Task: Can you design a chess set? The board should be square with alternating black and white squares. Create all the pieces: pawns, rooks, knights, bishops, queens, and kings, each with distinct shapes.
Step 4511:
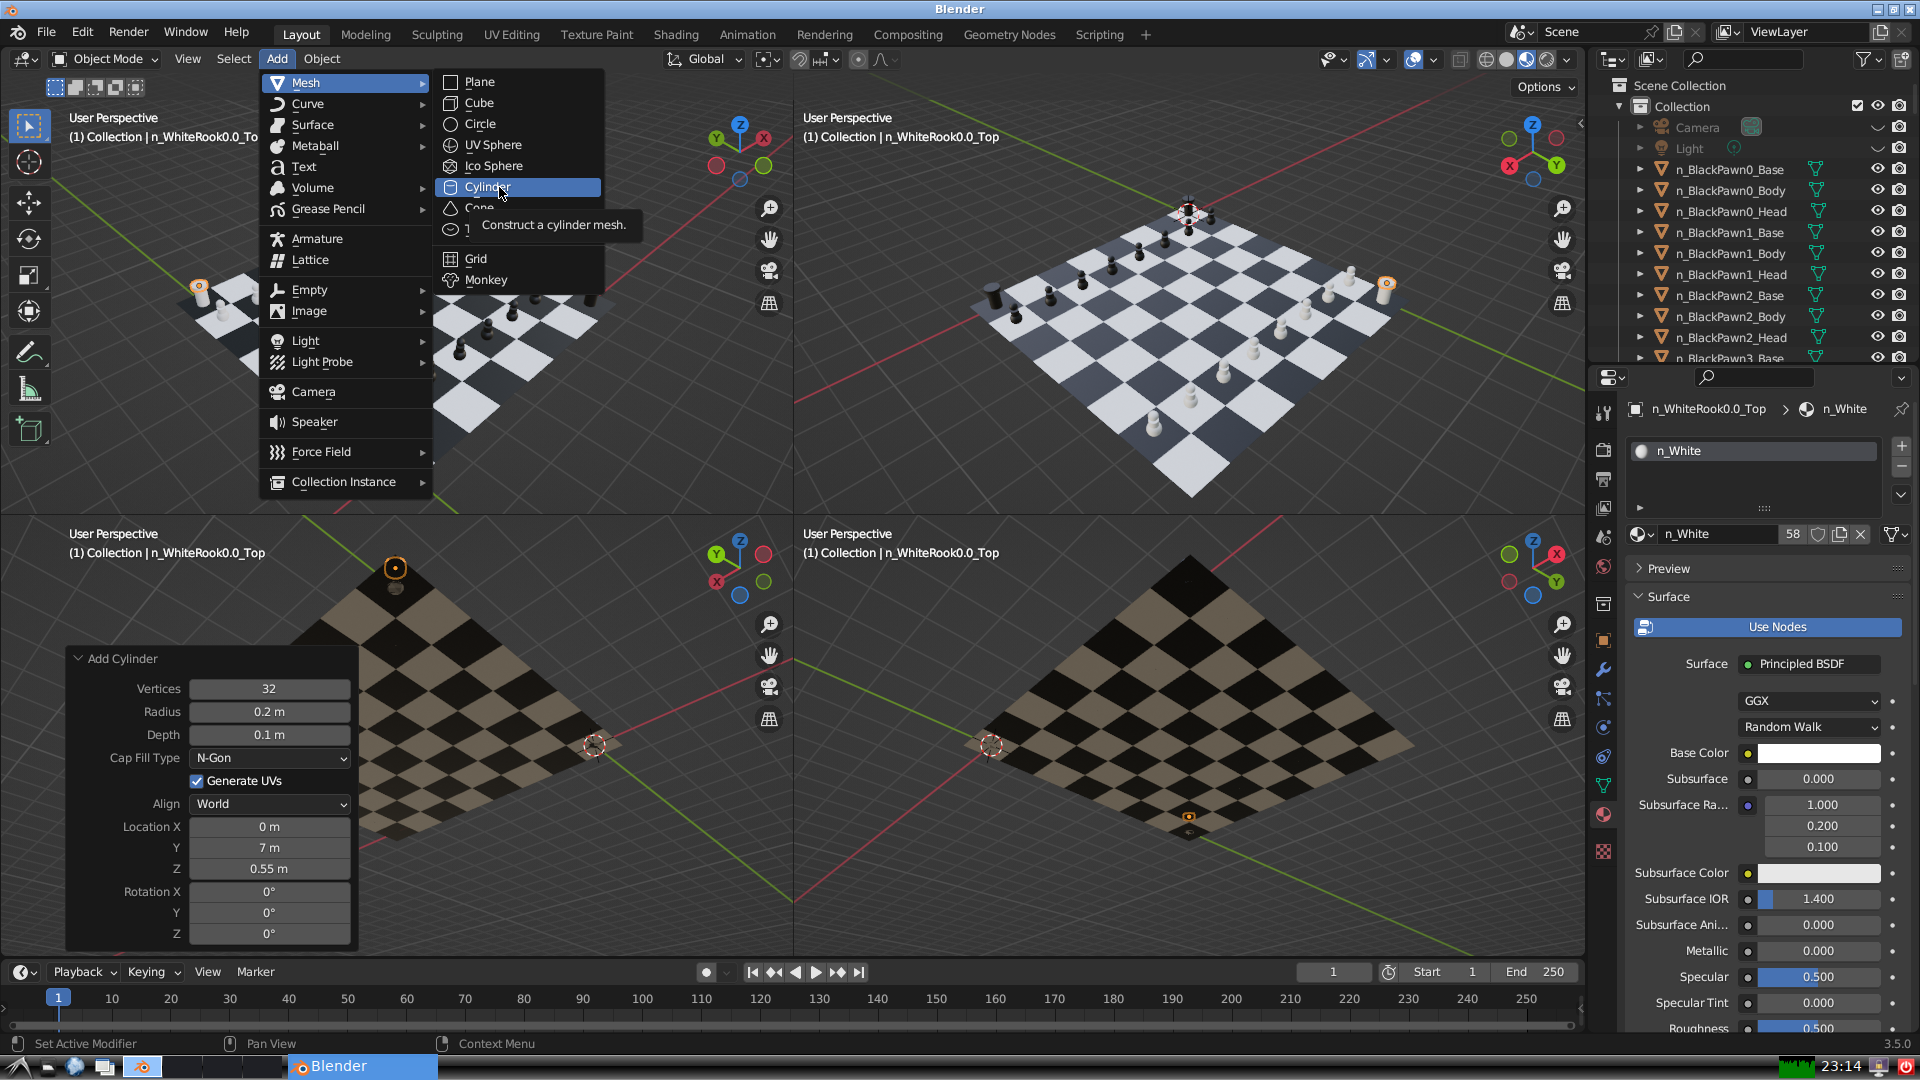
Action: click: no